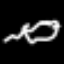
Label: squiggle